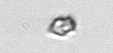
Label: Heterocapsa_rotundata